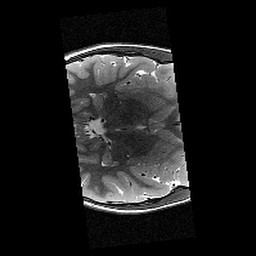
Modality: T2w
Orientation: axial
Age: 11
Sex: female
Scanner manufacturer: siemens
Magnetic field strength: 3 T
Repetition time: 9.23 s
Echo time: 0.067 s